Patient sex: M
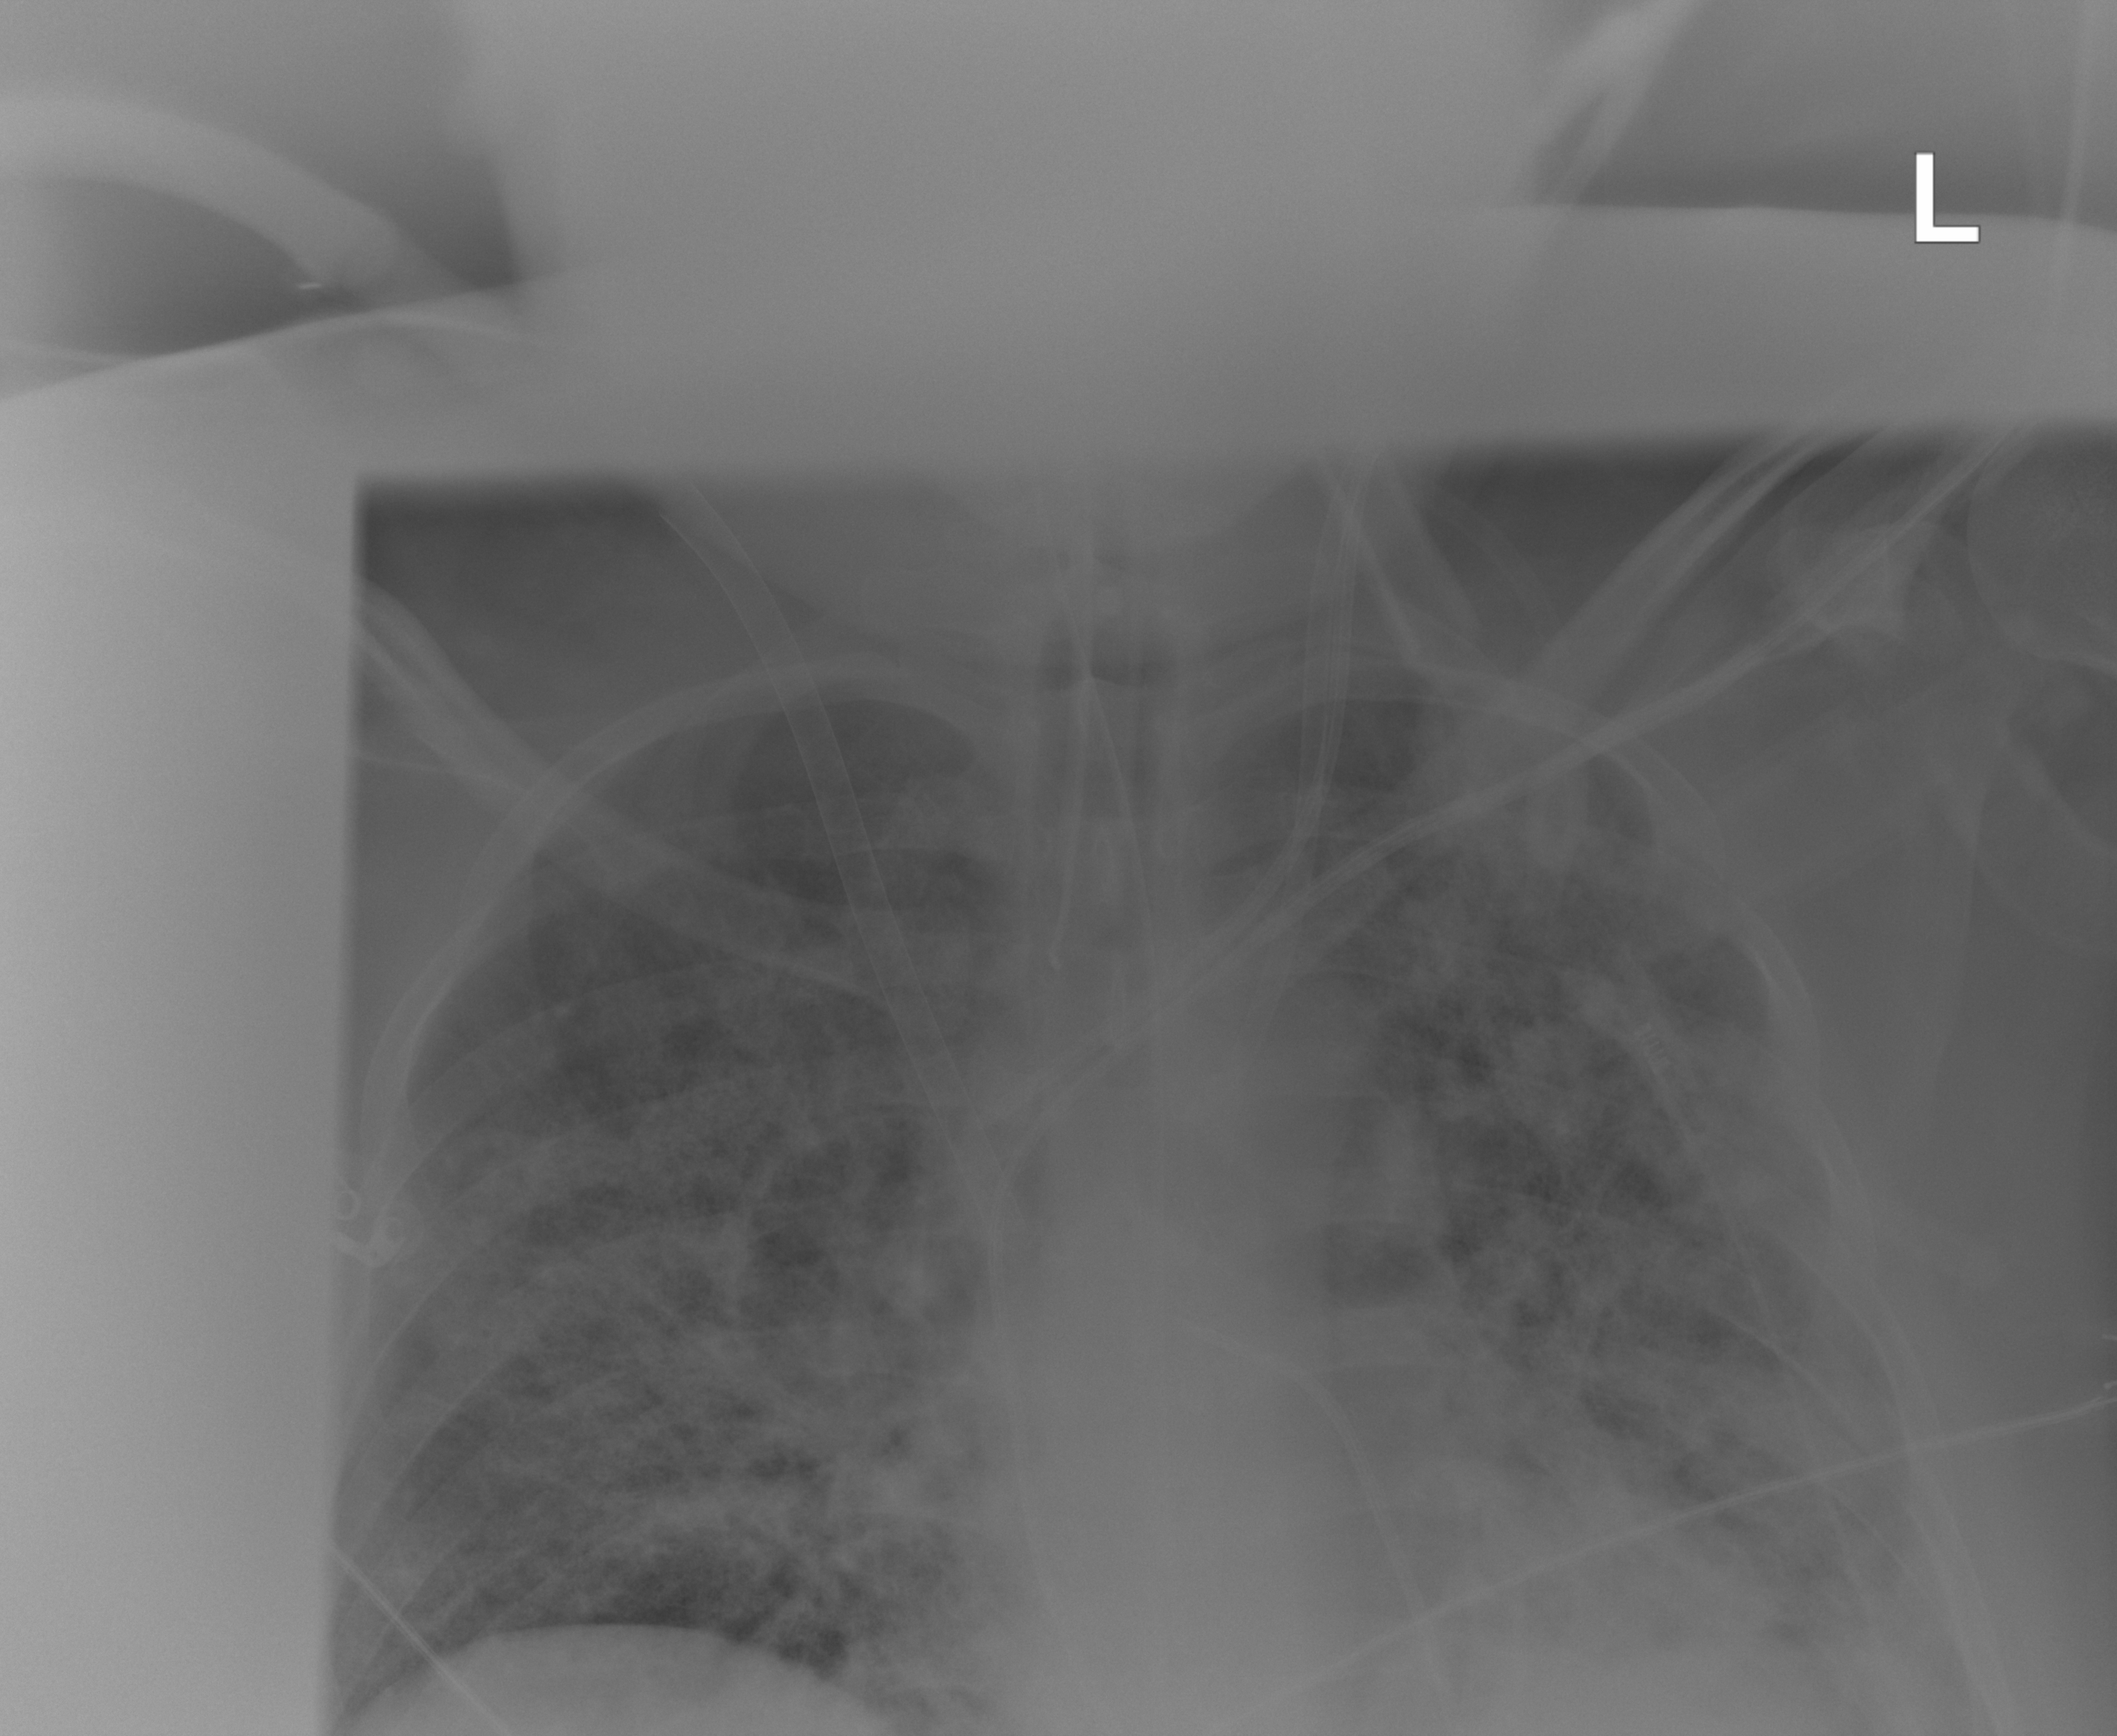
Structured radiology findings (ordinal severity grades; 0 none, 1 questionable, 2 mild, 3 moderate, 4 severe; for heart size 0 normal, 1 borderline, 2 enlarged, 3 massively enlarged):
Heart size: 1
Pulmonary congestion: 0
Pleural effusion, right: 0
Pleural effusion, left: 0
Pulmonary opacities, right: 3
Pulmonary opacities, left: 3
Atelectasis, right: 3
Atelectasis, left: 3